Interaction volume radius: 5 \u00c5
Interaction volume height: 10 \u00c5
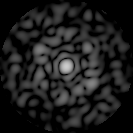
Disorder parameter: 0.7813